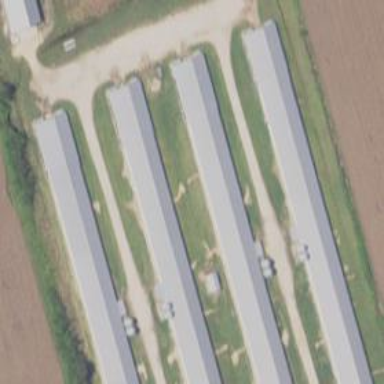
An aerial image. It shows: Farm auxiliary building.